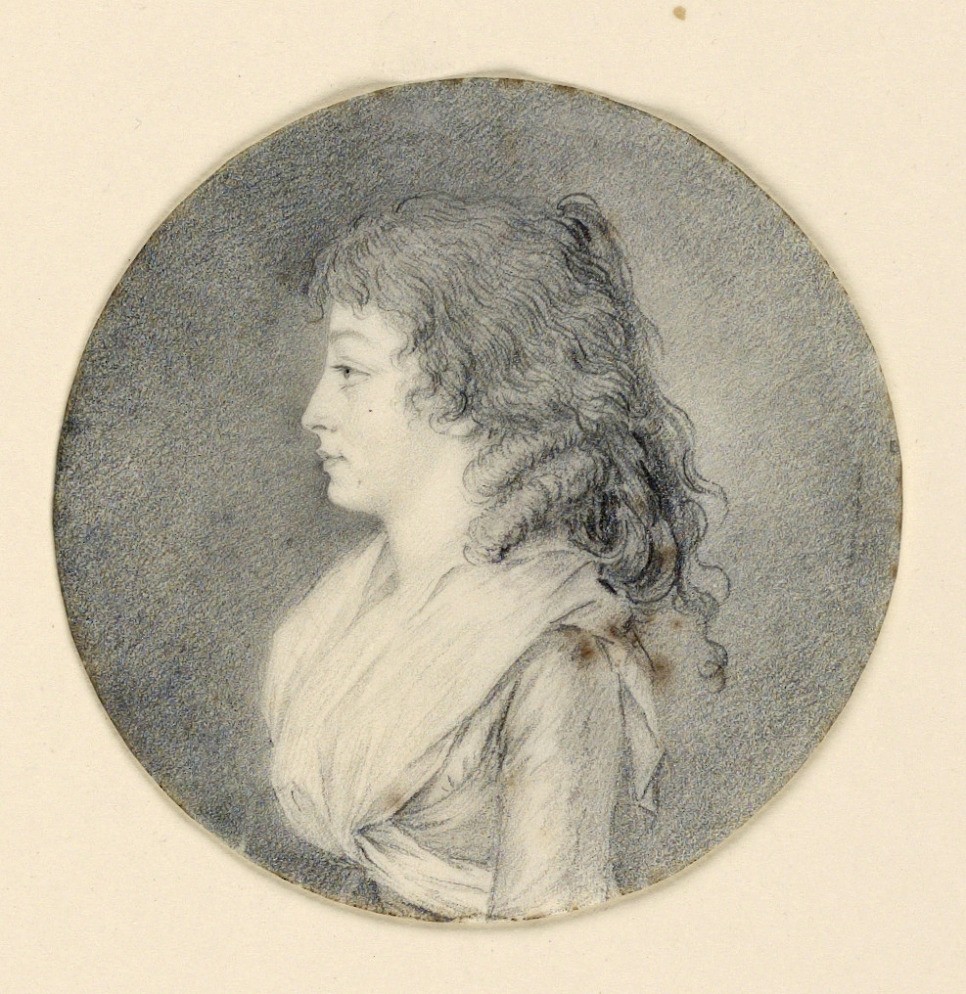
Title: Portrait of a Woman
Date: before 1908
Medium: Pencil on parchment
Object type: drawing
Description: Circular. Bust of young woman, turned towards the left.